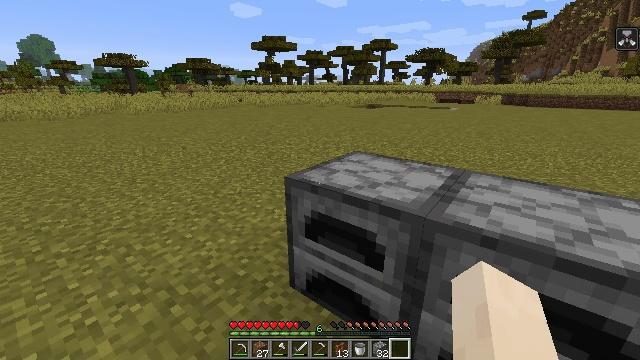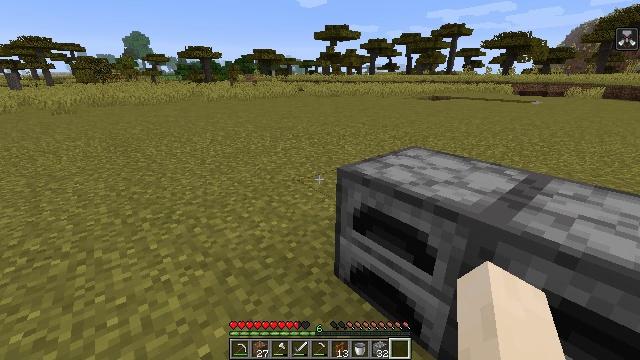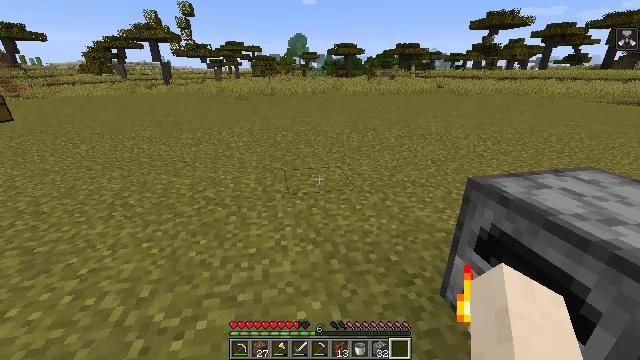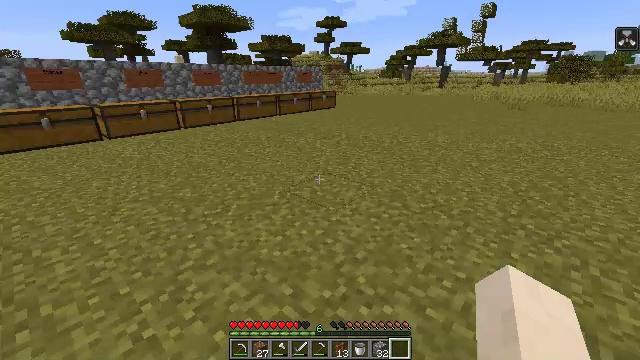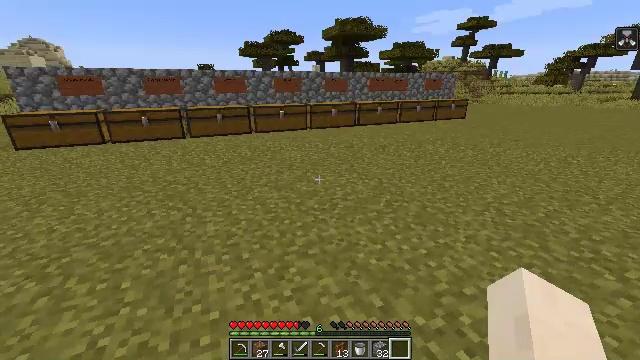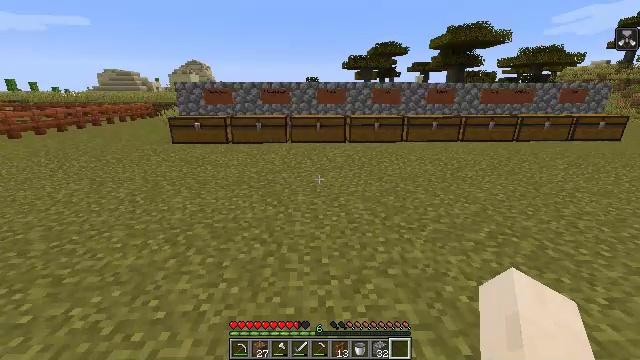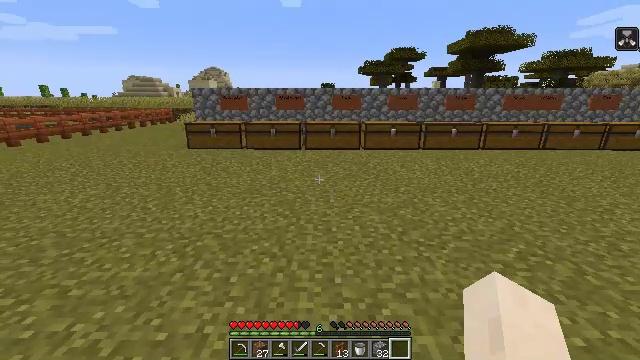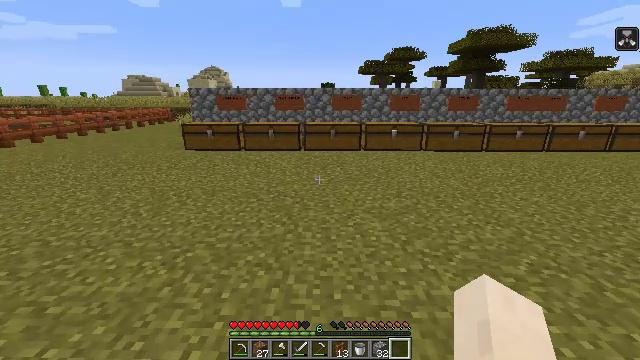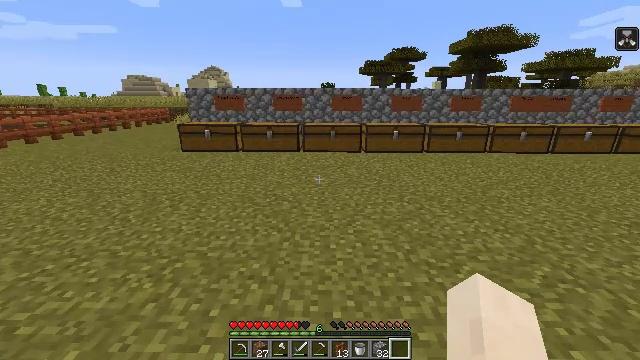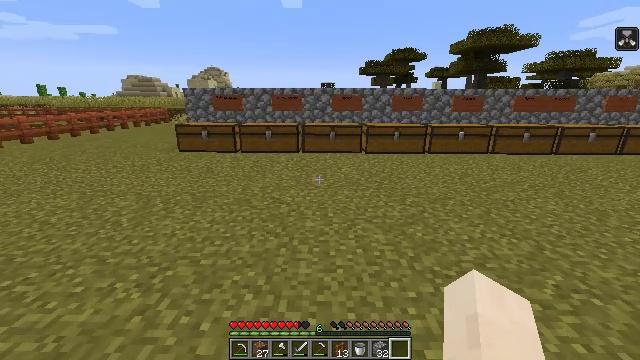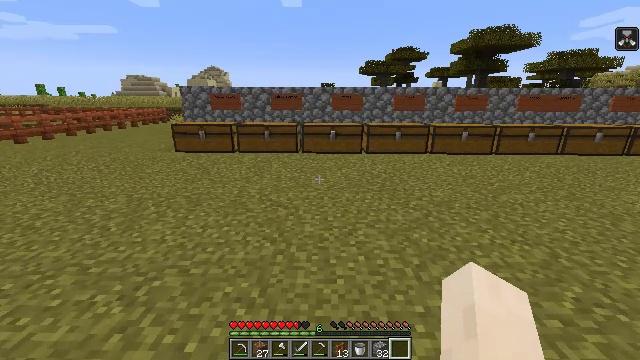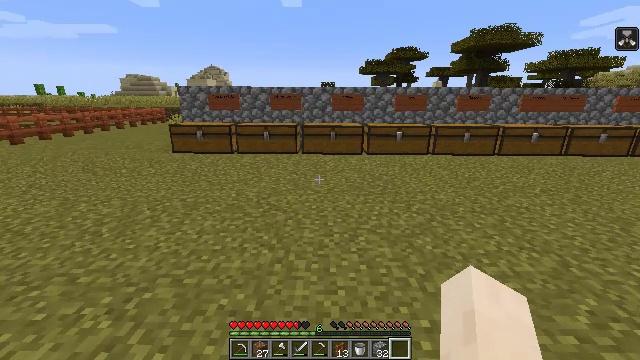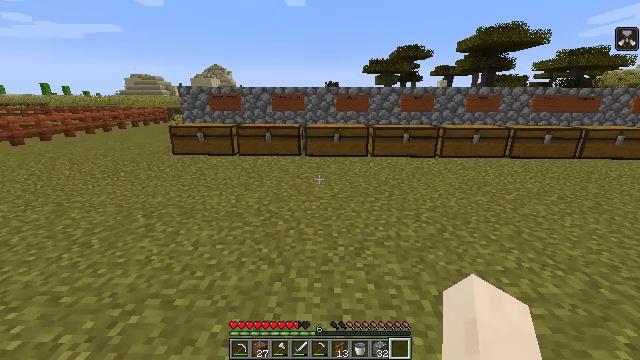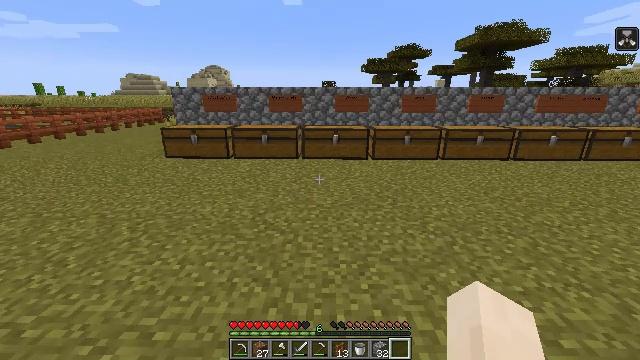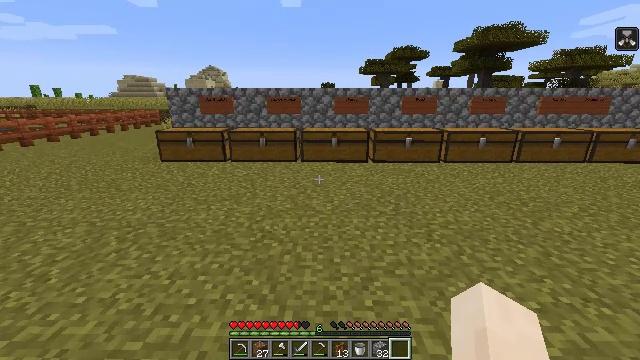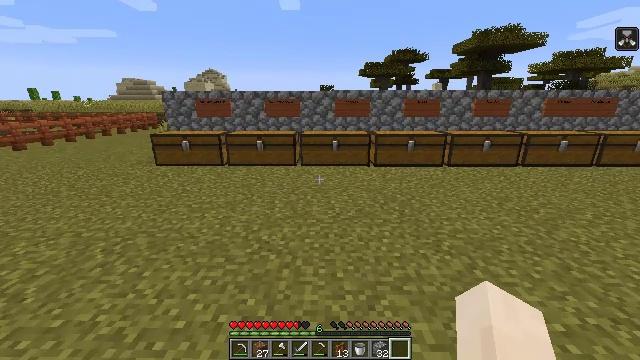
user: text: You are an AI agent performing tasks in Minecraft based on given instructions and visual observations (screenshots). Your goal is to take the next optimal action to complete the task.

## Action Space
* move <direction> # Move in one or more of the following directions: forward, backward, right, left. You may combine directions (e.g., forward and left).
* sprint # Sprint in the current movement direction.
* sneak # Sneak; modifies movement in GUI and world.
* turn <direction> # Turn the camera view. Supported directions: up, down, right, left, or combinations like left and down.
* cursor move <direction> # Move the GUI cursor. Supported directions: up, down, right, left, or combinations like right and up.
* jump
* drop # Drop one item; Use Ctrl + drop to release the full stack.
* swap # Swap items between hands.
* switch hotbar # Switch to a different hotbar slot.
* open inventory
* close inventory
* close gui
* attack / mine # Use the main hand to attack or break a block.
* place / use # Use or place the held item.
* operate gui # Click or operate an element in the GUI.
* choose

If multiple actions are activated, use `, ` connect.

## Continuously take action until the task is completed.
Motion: motion action
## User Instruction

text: Gather the acacia wall sign.
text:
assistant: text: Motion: turn left and down
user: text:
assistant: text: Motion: turn left
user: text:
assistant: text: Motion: turn left
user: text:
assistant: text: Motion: turn left and up
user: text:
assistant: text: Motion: move forward, turn left and up
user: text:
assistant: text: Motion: move forward, turn left and up
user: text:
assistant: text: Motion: move forward
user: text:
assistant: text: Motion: move forward
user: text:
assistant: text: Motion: move forward
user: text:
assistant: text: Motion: move forward
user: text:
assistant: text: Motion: move forward
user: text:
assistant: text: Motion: move forward
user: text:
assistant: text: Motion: move forward
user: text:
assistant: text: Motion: move forward
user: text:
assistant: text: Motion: move forward
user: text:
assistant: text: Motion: move forward
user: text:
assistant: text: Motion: move forward
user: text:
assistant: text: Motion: move forward
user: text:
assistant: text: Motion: move forward
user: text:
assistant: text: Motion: move forward
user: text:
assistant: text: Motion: move forward
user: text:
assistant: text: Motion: move forward
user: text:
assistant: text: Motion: move forward
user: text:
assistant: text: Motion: move forward
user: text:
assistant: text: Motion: move forward, turn left
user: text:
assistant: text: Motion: move forward, turn left
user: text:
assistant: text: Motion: move forward, turn left
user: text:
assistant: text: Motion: move forward, turn left
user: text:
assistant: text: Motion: move forward, turn left
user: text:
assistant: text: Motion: move forward, turn left